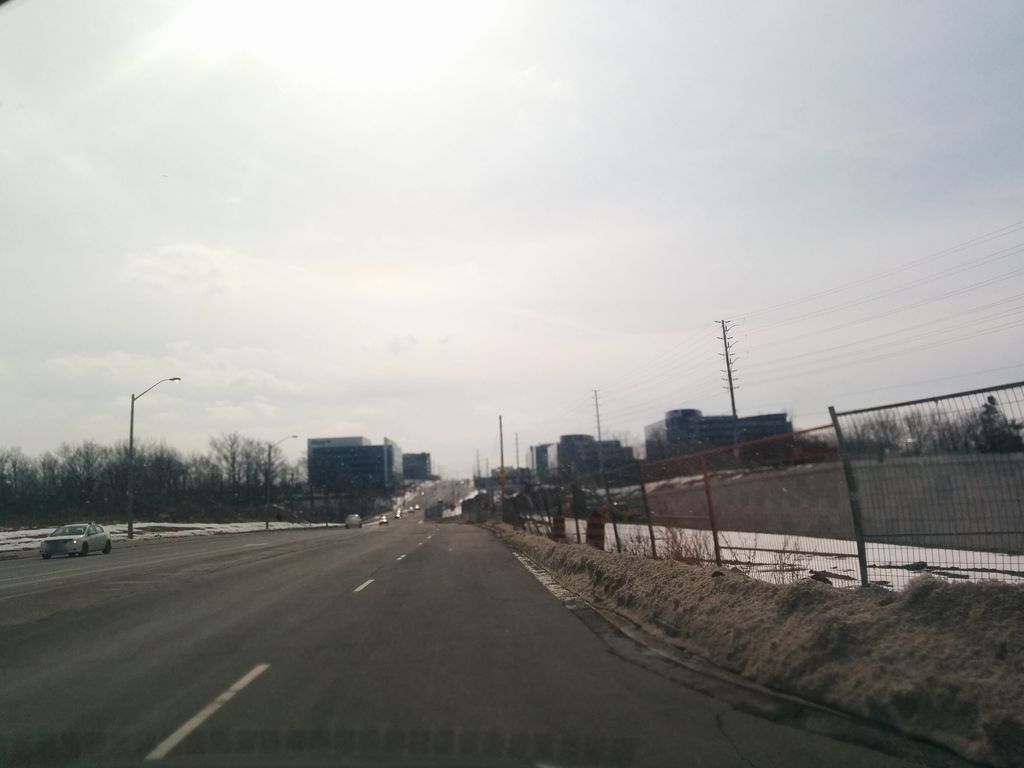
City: toronto